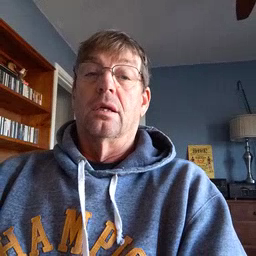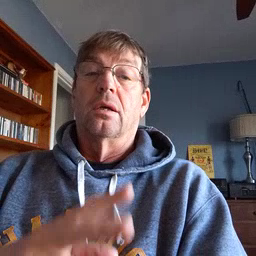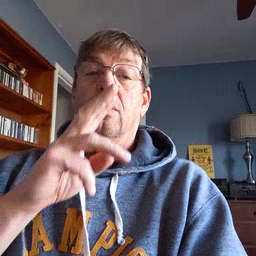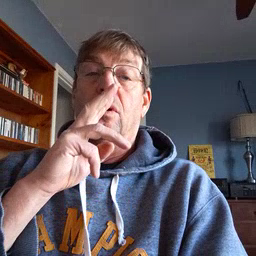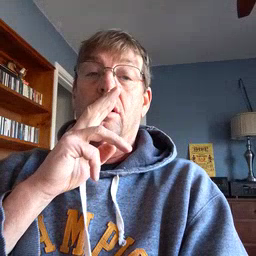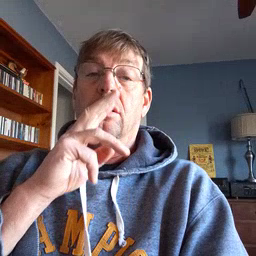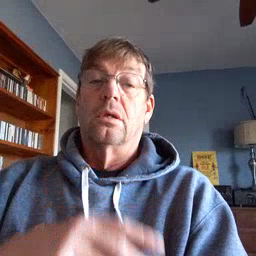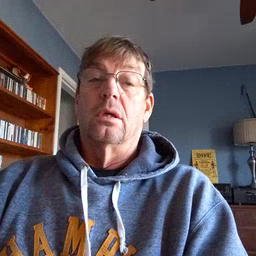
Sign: water